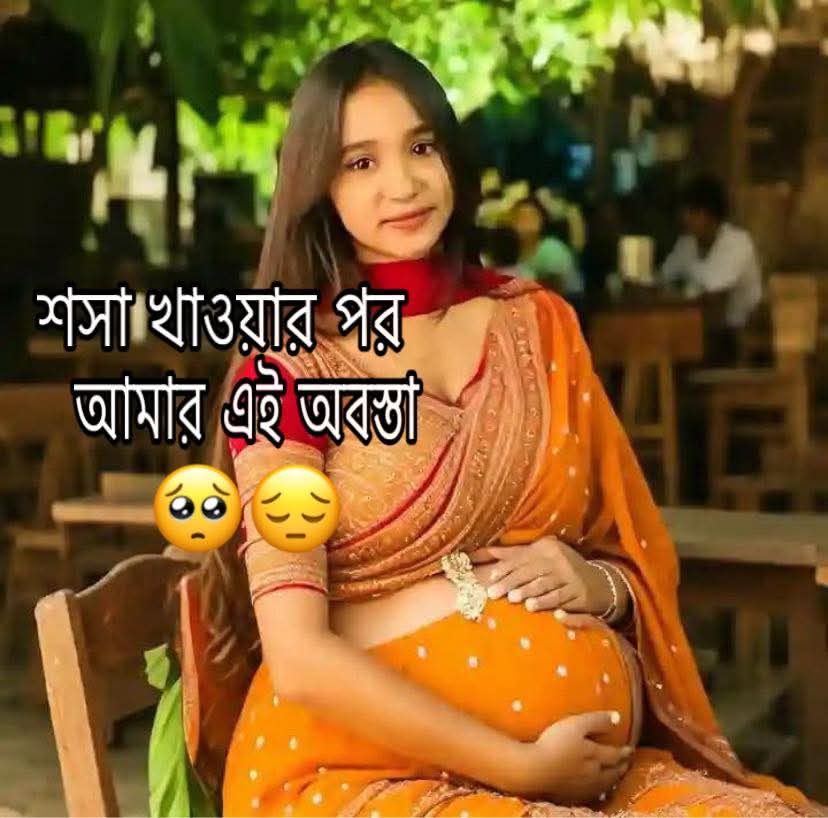
Text: শসা খাওয়ার পর আমার এই অবস্তা
Label: Non Hate